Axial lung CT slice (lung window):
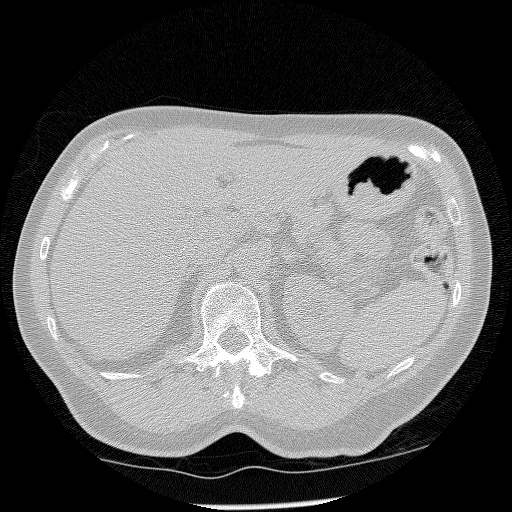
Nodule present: no